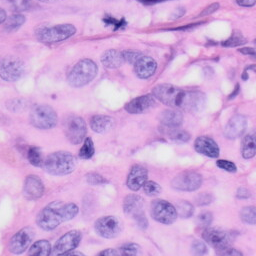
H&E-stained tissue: Skin